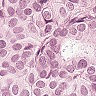
Metastatic tissue present: yes